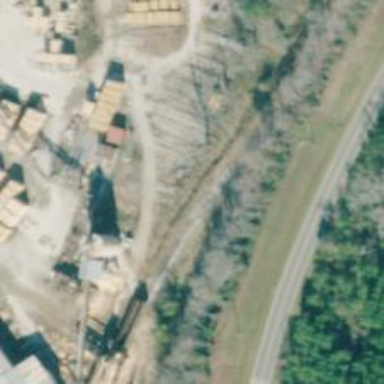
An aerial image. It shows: Railway spur service transporting lumber.